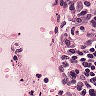
Metastatic tissue present: no